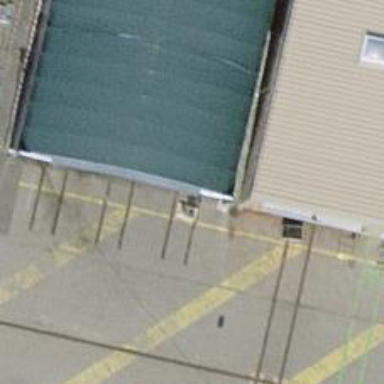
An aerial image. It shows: Railway yard.